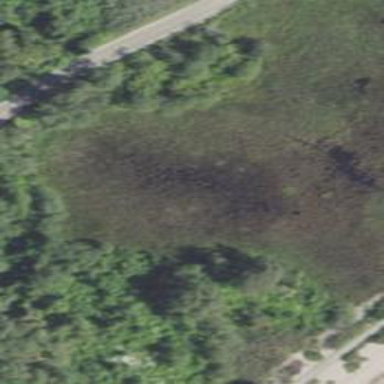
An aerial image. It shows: Marsh wetland.